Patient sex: M
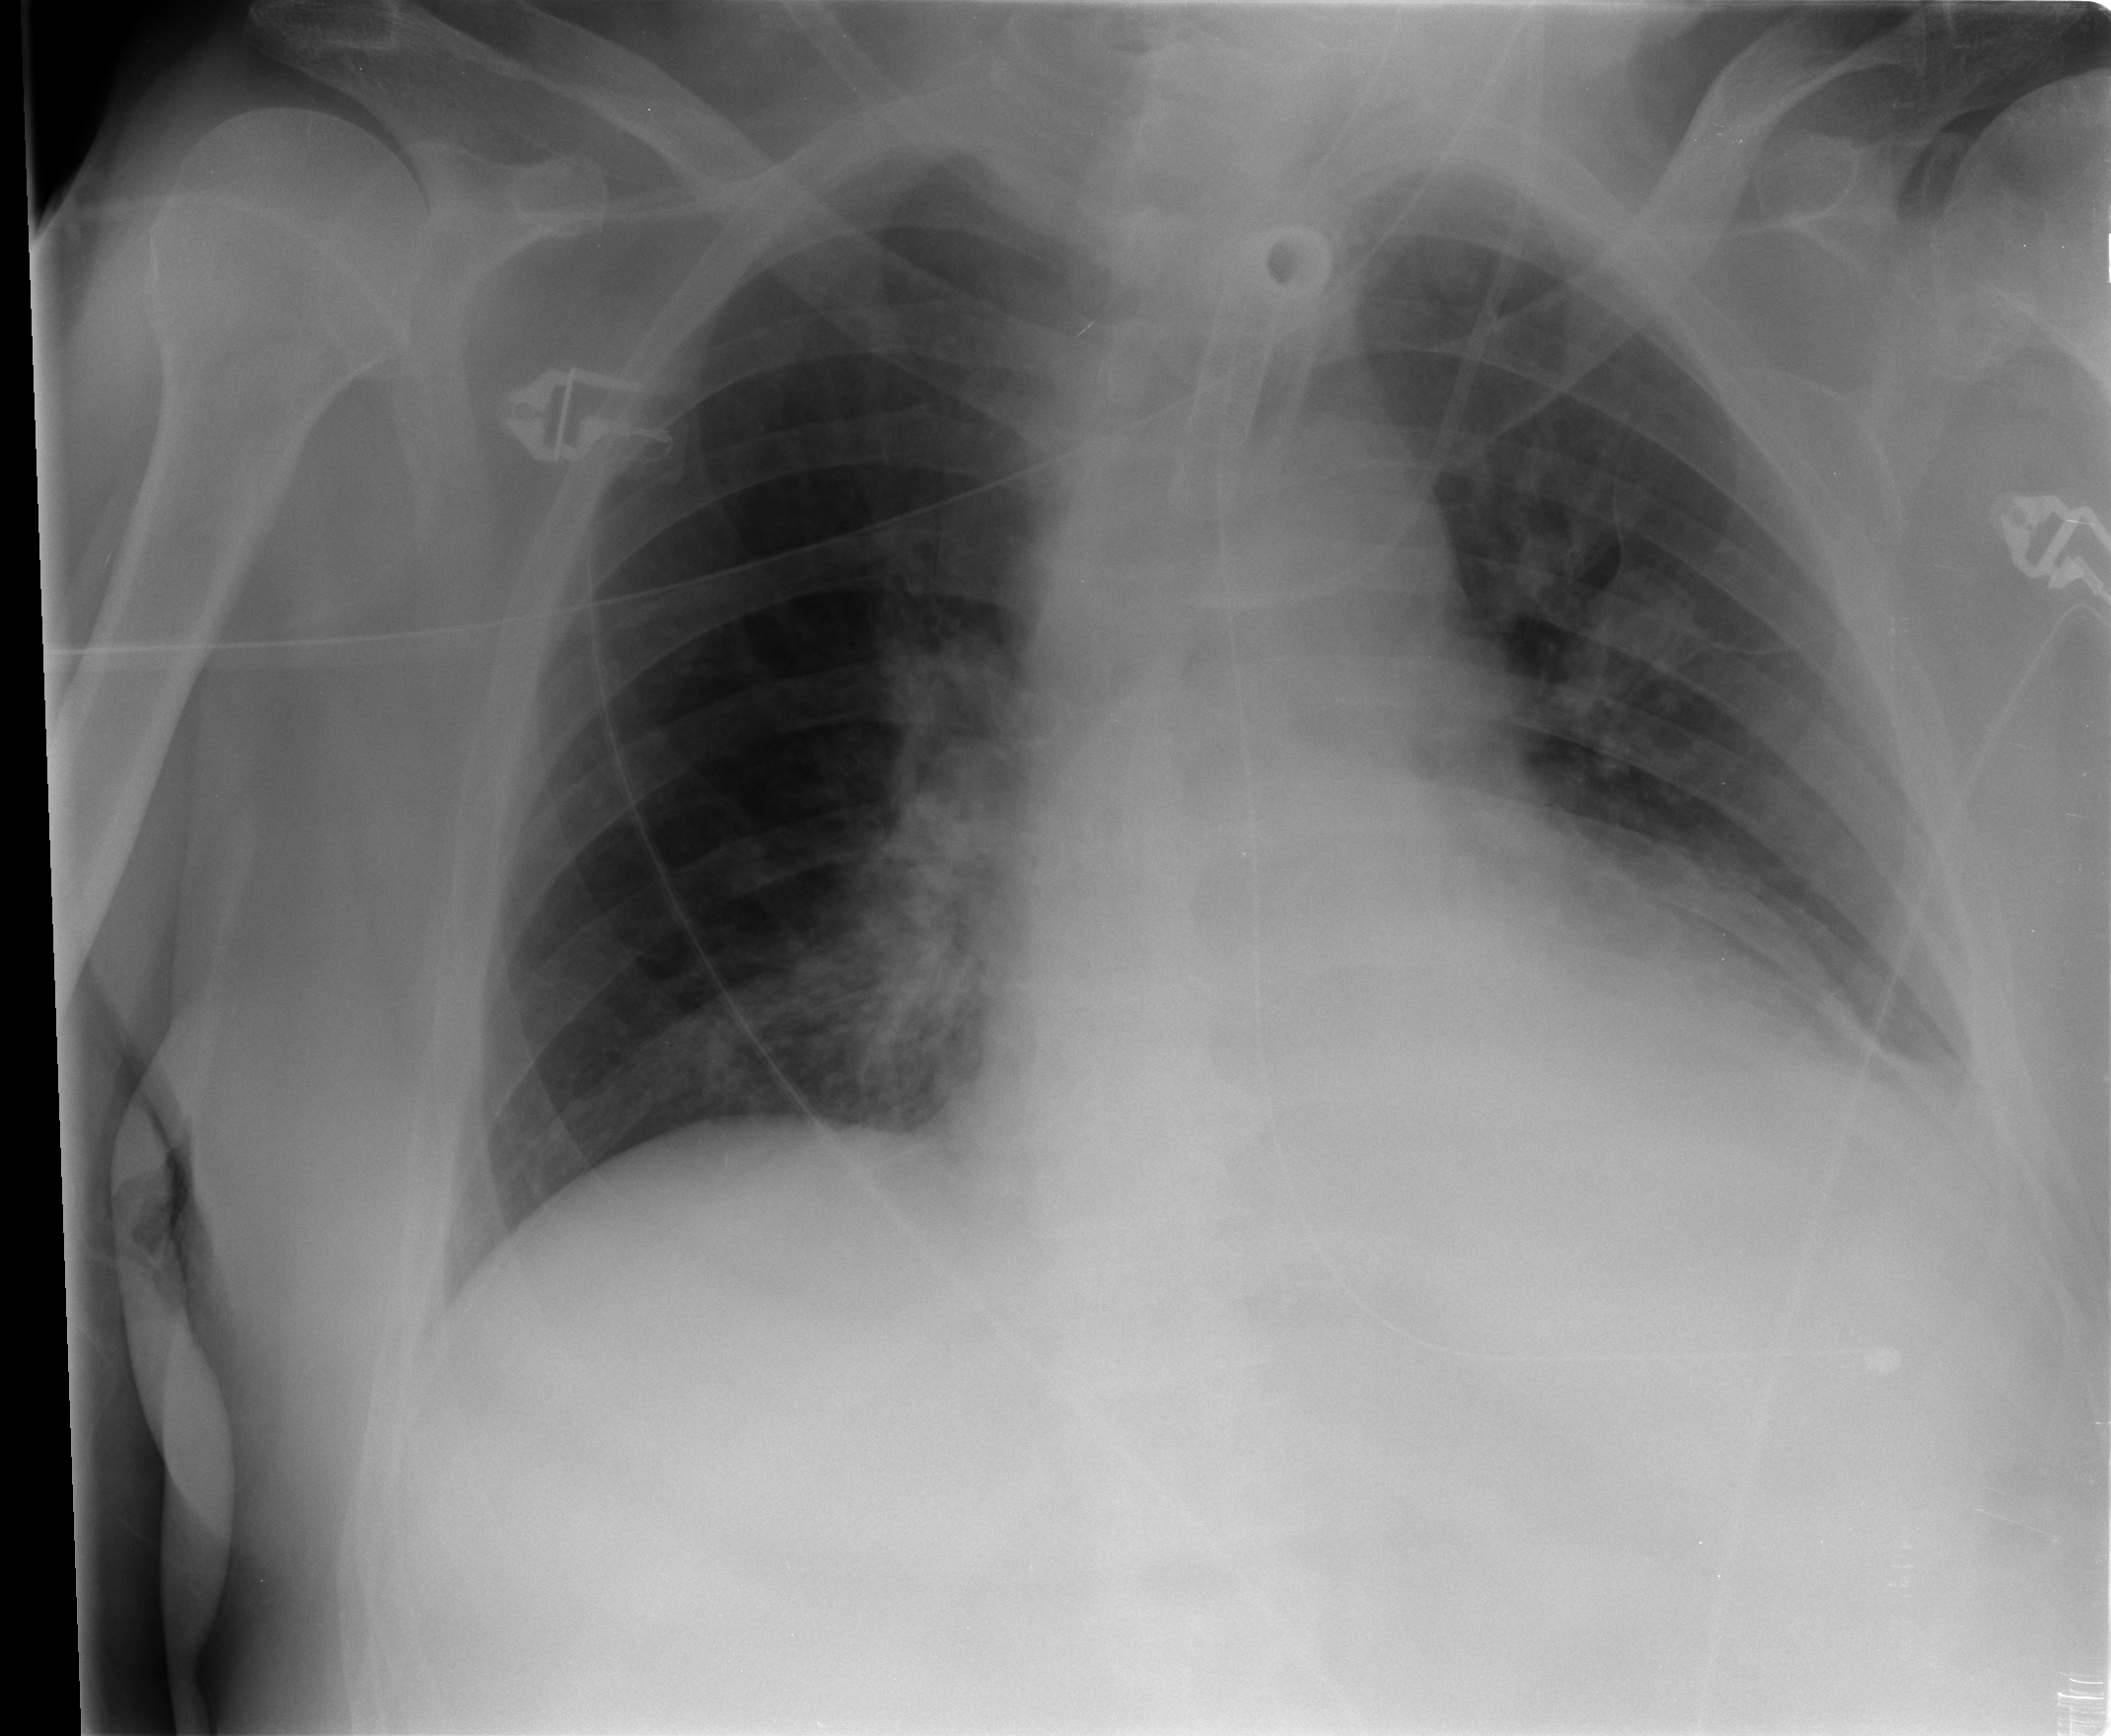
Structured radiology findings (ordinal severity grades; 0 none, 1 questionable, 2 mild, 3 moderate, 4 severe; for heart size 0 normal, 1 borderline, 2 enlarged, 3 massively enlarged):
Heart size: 0
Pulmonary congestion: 1
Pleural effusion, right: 0
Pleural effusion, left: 2
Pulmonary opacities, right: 1
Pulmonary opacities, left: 0
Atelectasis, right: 2
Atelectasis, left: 2